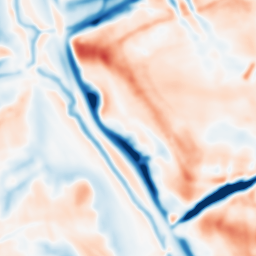
Category: multiscale
Decomposition family: dog_multiscale
Decomposition parameters: sigma_ratio: 1.4
n_scales: 5
base_sigma: 2
Upsampling method: quartic
Upsampling parameters: scale: 2
Upsampling scale: 2